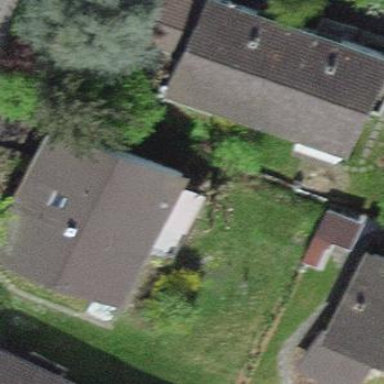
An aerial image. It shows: Semidetached house.